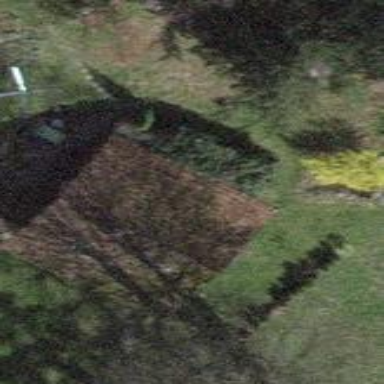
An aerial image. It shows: Detached building with gabled roof.